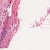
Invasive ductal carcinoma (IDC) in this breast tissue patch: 0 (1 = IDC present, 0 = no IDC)